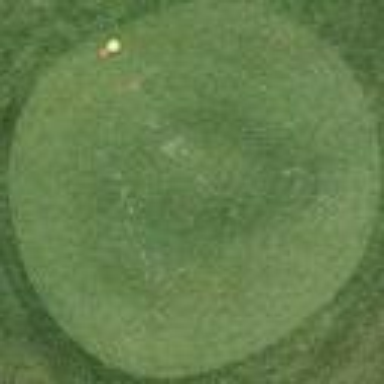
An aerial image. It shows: Grassy area designated as golf tee.